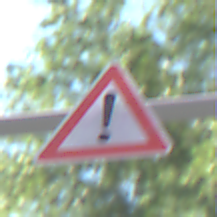
Verkehrszeichen: Gefahrenstelle
Umgebung: Outdoor, Nature
Tageszeit: MorningAfternoon
Wetter: Clear
Licht: Natural
Jahreszeit: NotSpecified
Kontrast: HighContrast